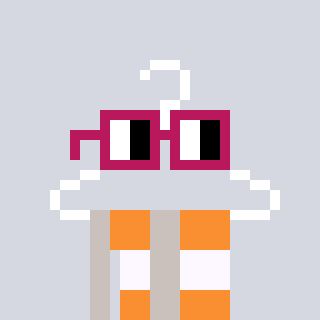
a pixel art character with square dark red glasses, a hanger-shaped head and a foggrey-colored body on a cool background